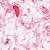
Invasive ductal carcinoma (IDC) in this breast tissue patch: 0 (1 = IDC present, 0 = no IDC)